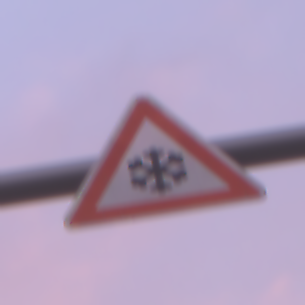
Verkehrszeichen: SchneeOderEisglaette
Umgebung: Outdoor, Urban
Tageszeit: SunriseSunset
Wetter: PartlyCloudy
Licht: Natural
Jahreszeit: NotSpecified
Kontrast: MediumContrast